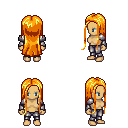
a pixel art fantasy rpg character, female body template, human, tanned skin, steel arm armor, metal pants, light blonde extra-long hairstyle, four views (front, back, left, right), 2x2 character sprite sheet, small pixel art, hard edges, no anti-aliasing